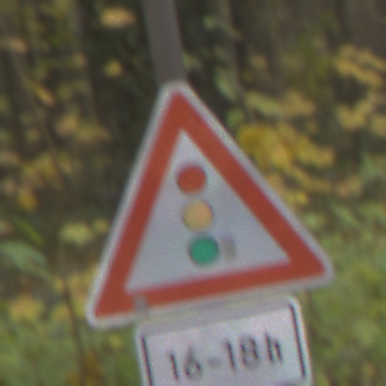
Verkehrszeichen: Lichtzeichenanlage
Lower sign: ZeitangabenOhneBeschraenkungAufWochentage1
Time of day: MorningAfternoon
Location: Outdoor (Nature)
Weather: Overcast
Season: Autumn
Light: Natural